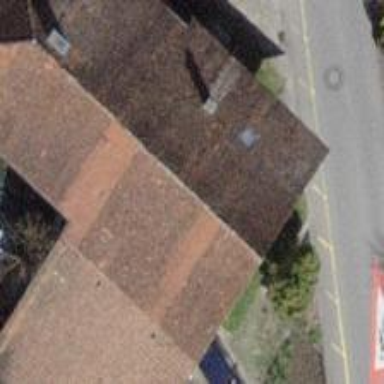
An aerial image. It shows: Building with tile roof.